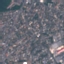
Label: Residential